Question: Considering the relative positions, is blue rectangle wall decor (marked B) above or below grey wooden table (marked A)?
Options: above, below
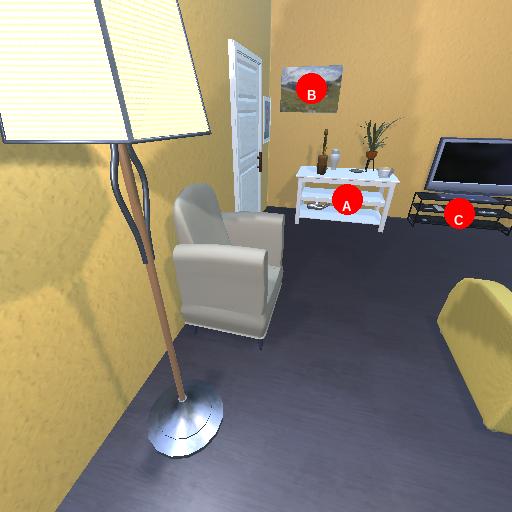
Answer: above